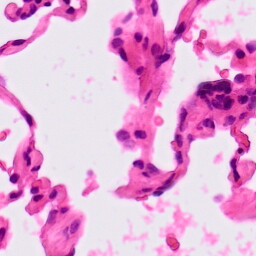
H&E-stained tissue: Lung